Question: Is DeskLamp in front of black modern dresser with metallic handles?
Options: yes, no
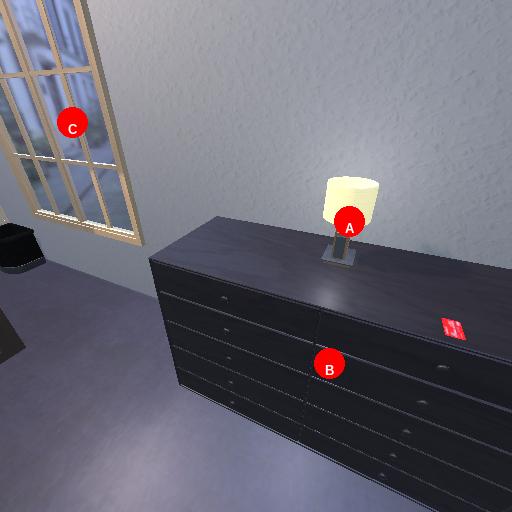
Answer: yes